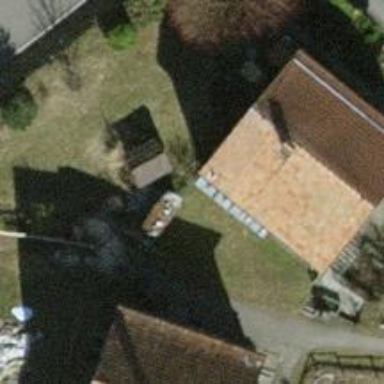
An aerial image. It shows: Simple and straightforward house.